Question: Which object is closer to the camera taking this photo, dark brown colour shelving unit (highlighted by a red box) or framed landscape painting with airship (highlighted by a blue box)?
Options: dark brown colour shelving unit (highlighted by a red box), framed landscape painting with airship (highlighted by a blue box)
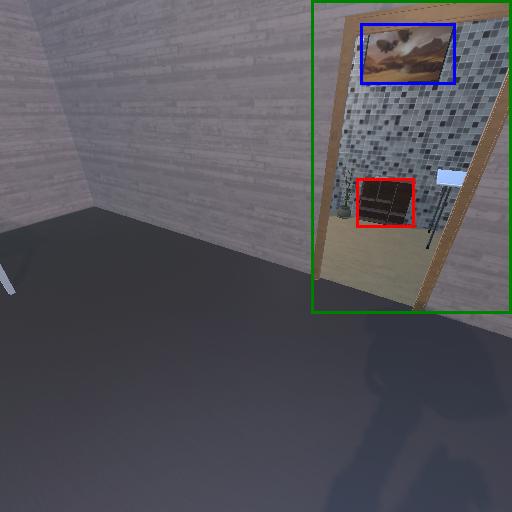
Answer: dark brown colour shelving unit (highlighted by a red box)